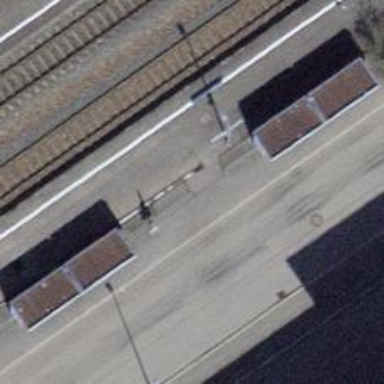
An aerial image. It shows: Fence with bar-type bars.